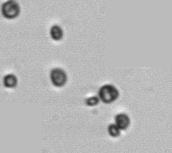
Label: Phaeocystis